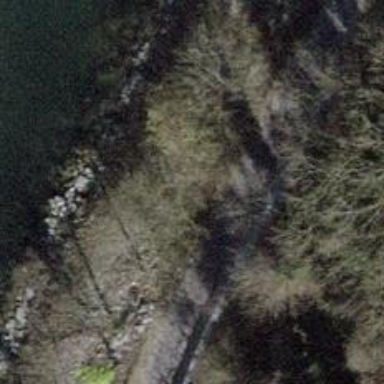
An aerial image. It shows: Retaining wall.